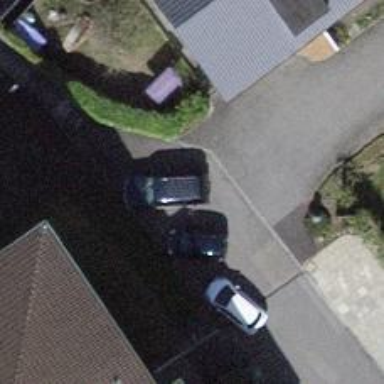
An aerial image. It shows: Set of steps on the road.